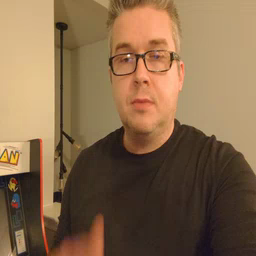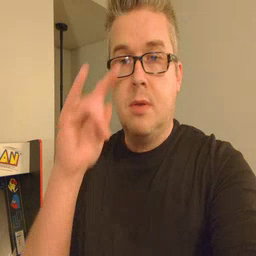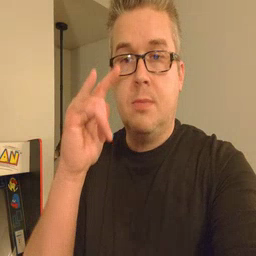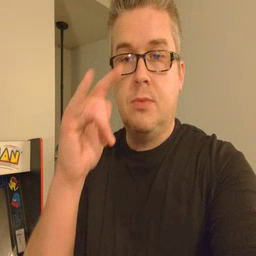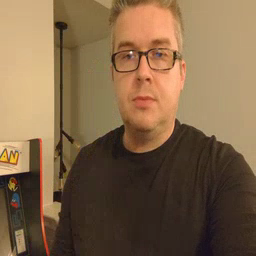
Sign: airplane